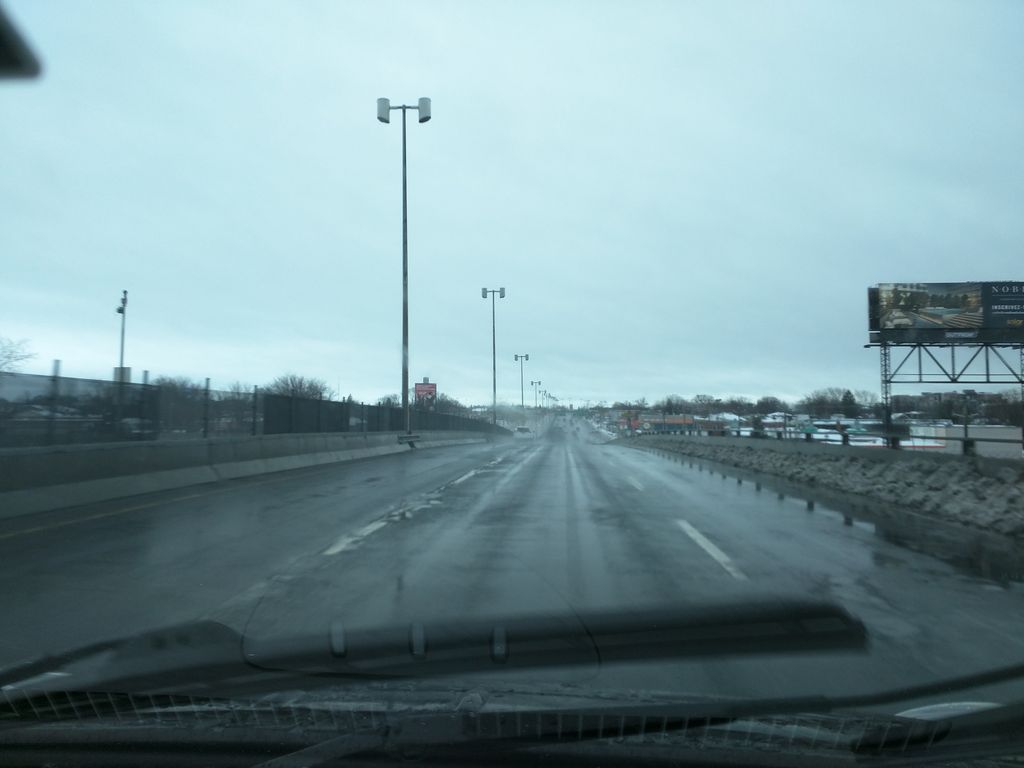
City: montreal